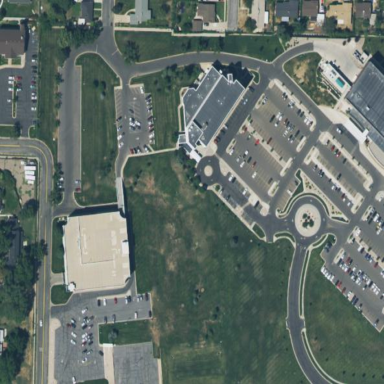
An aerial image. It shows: Hospital providing healthcare services.